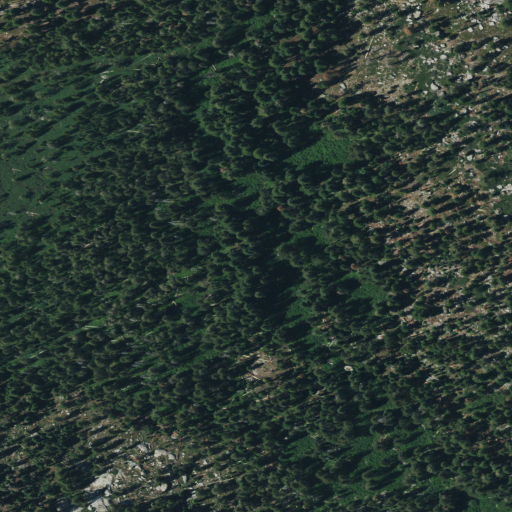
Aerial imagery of plain(s) in California named Huckleberry Flat containing evergreen forest and woody wetlands